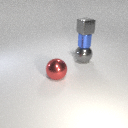
large gray metal sphere below small gray metal cube